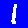
Digit: 1